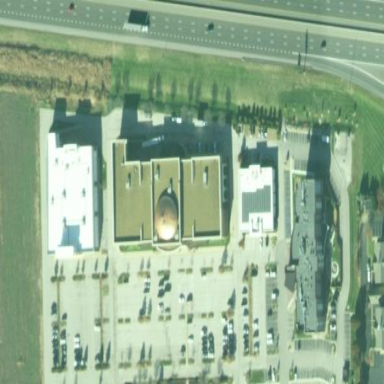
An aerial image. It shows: Retail building.